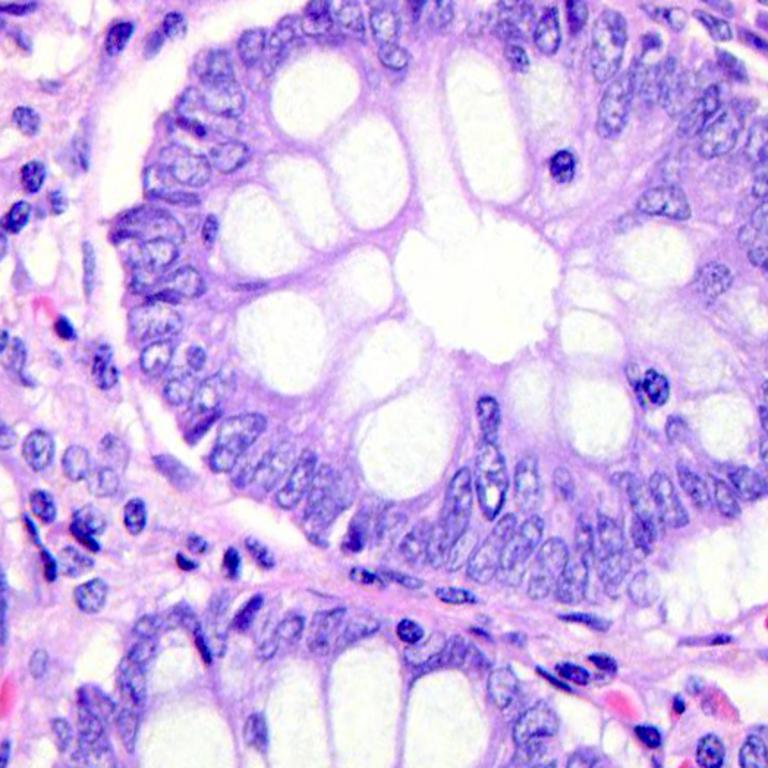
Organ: colon
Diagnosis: benign